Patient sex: M
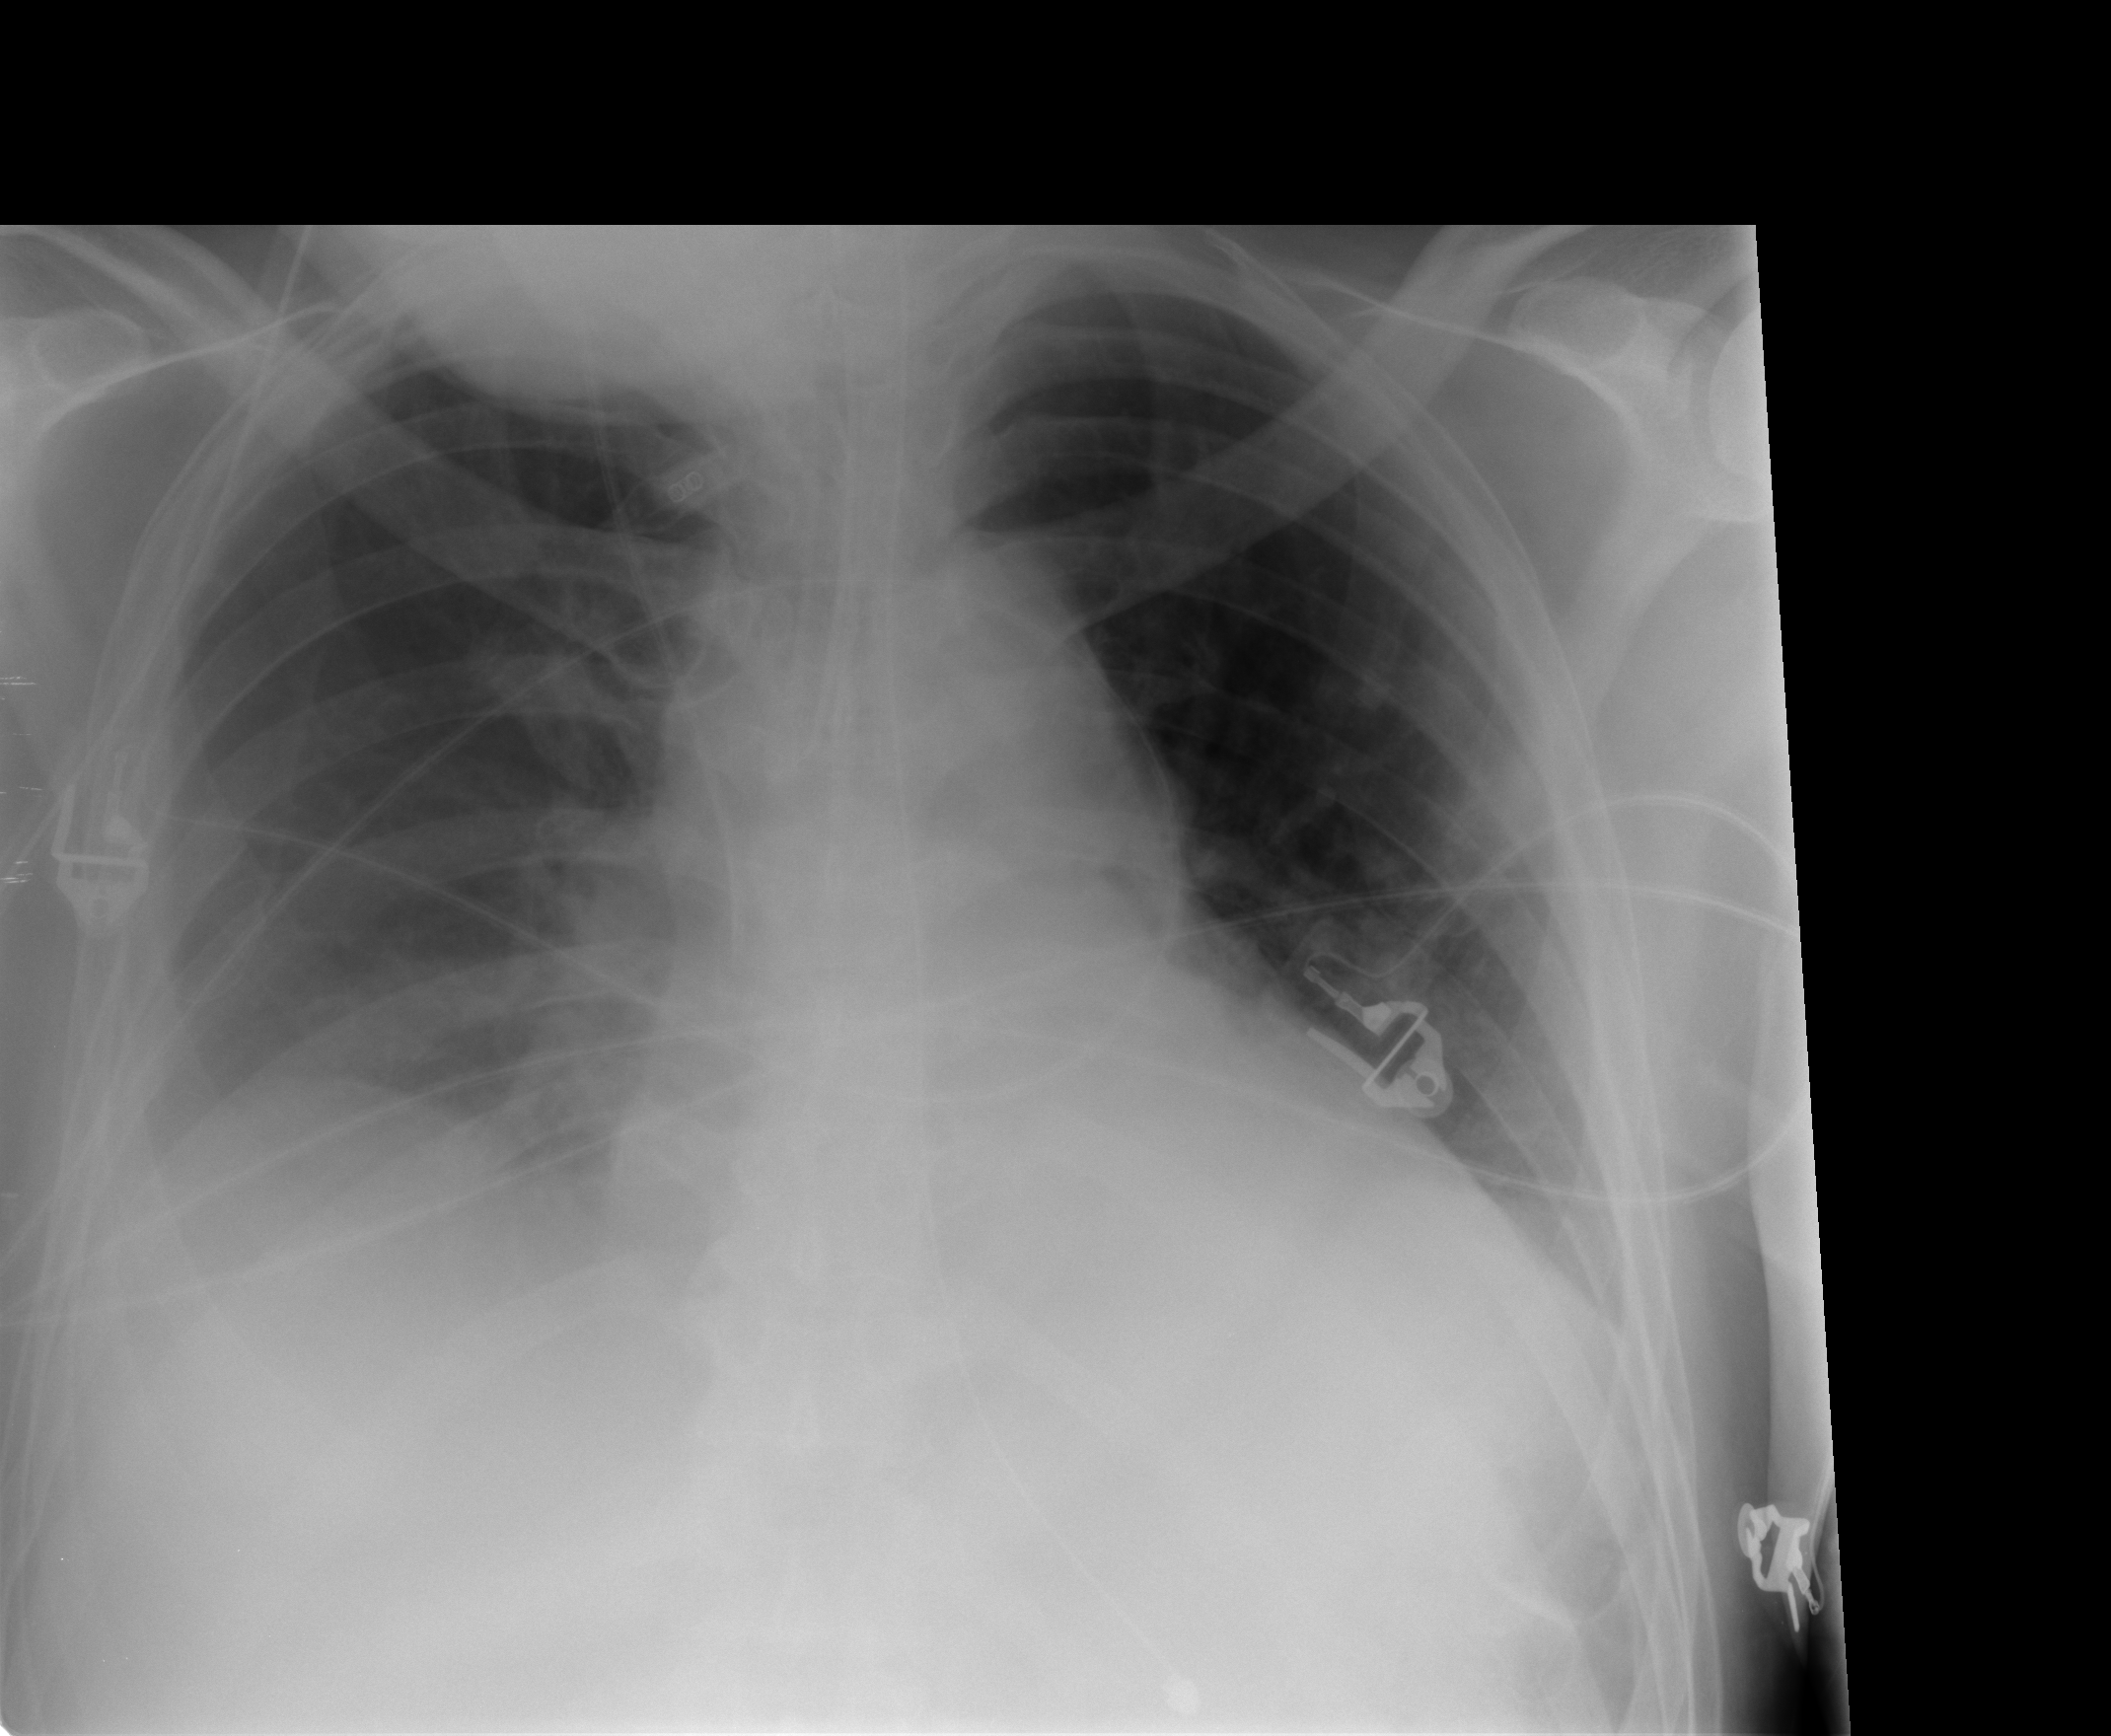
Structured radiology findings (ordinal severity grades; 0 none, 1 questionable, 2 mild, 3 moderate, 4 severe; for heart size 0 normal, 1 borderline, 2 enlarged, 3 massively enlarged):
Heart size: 2
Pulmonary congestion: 0
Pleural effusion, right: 2
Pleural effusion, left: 0
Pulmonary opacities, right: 0
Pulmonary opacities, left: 0
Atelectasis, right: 2
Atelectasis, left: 2